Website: apple
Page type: address-validator
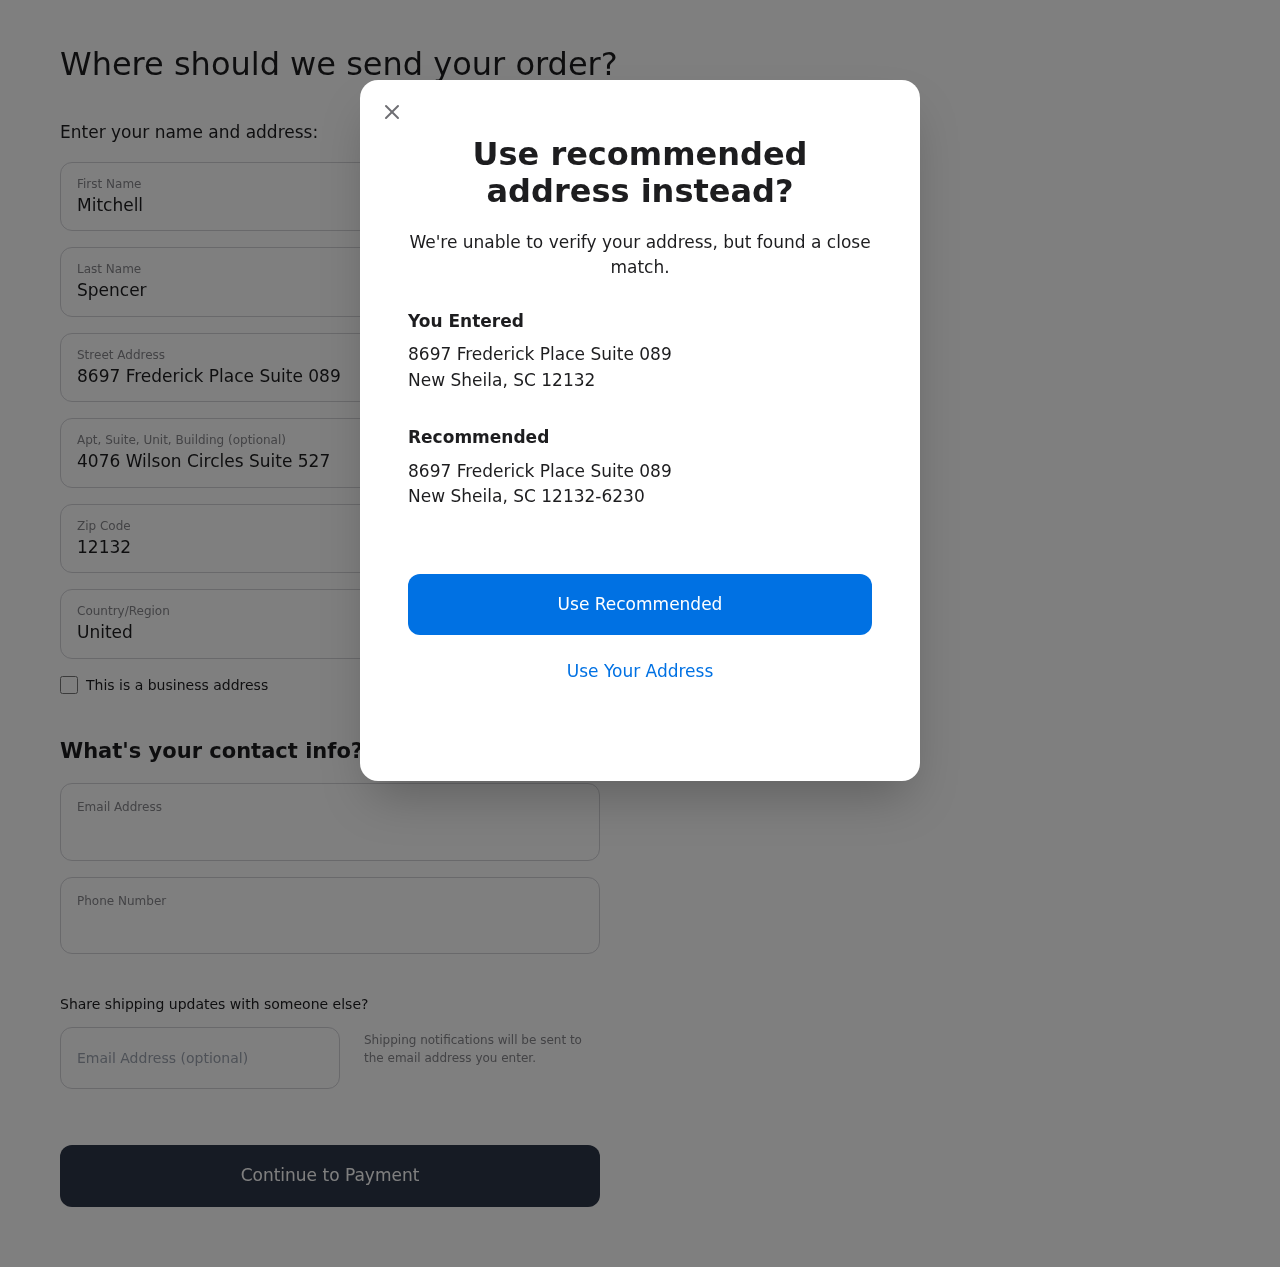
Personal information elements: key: PII_CITY
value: New Sheila
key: PII_COUNTRY
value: United States
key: PII_EMAIL
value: mspencer@hotmail.com
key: PII_FIRSTNAME
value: Mitchell
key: PII_GIFT_EMAIL
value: hchen@yahoo.com
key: PII_LASTNAME
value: Spencer
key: PII_PHONE
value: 5827062260
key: PII_POSTCODE
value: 12132
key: PII_POSTCODE_FULL
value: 12132-6230
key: PII_STATE_ABBR
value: SC
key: PII_STREET
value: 8697 Frederick Place Suite 089
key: PII_STREET2
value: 8697 Frederick Place Suite 089
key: PII_STREET2
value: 4076 Wilson Circles Suite 527
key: PII_CITY2
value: New Sheila
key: PII_STATE_ABBR2
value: SC